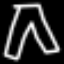
Label: pants